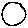
Label: circle